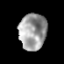
Tissue: prostate
Cell type: T cells
Senescence score: 0.3436
Nuclear area (px): 990
Mean DAPI intensity: 156.365